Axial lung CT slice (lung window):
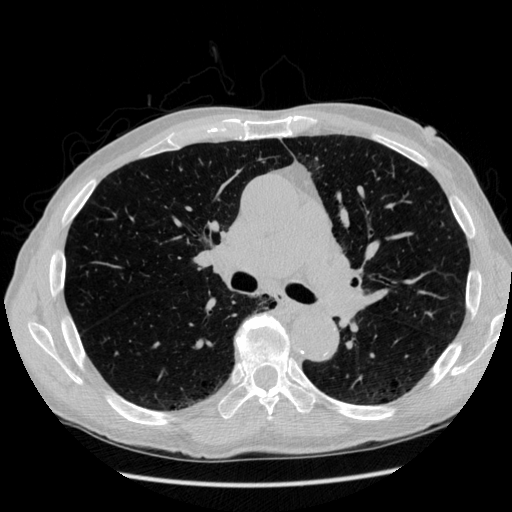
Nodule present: no